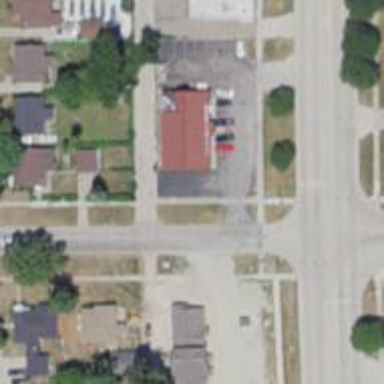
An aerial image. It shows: Convenience shop.